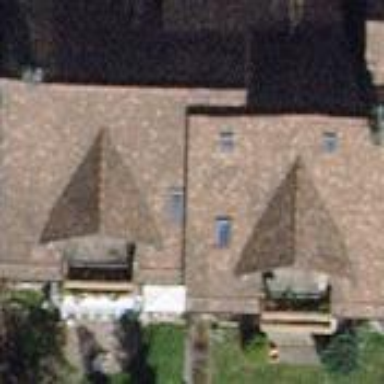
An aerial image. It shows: Building with tiled roof.